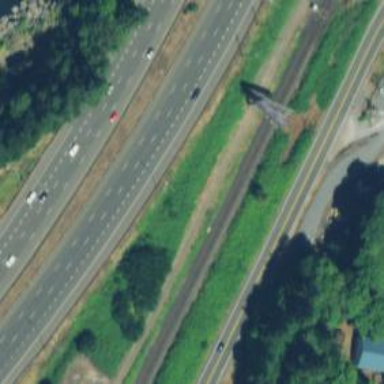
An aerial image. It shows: Motorway.